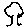
Label: tree